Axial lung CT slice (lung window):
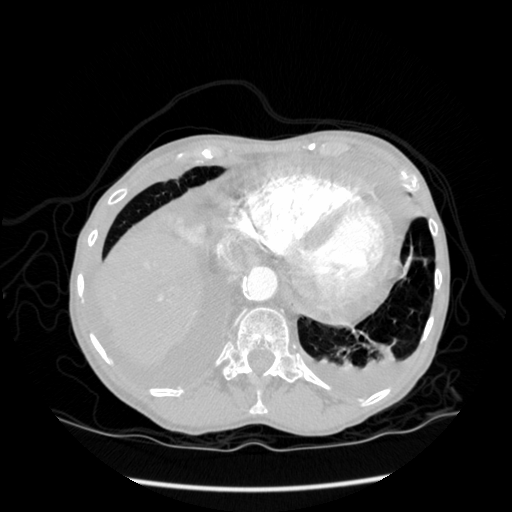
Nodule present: no